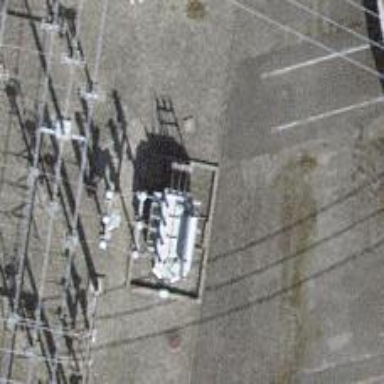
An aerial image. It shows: Transformer.